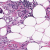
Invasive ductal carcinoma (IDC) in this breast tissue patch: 0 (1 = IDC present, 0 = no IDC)